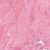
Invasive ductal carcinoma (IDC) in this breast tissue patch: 0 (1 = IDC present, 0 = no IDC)